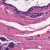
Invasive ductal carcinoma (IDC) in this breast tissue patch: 0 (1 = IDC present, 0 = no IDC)